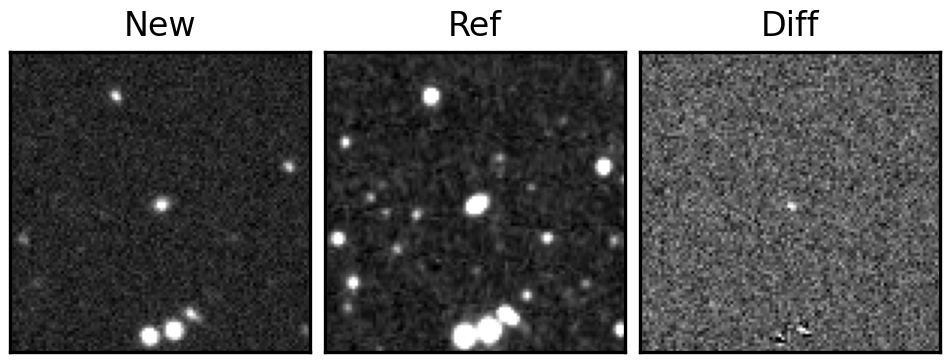
Label: real